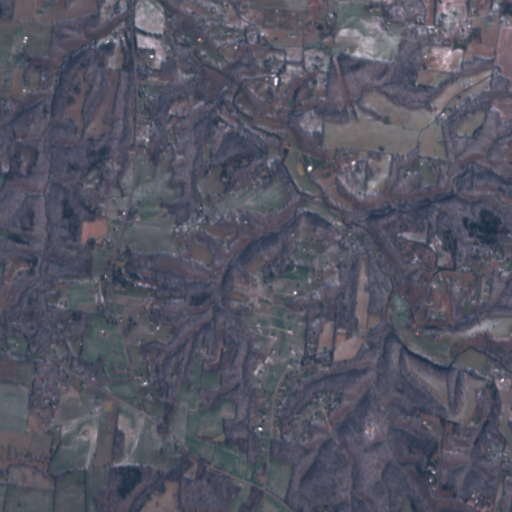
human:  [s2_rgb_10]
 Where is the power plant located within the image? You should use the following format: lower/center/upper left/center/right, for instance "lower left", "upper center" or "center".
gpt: There is no power plant in the image.